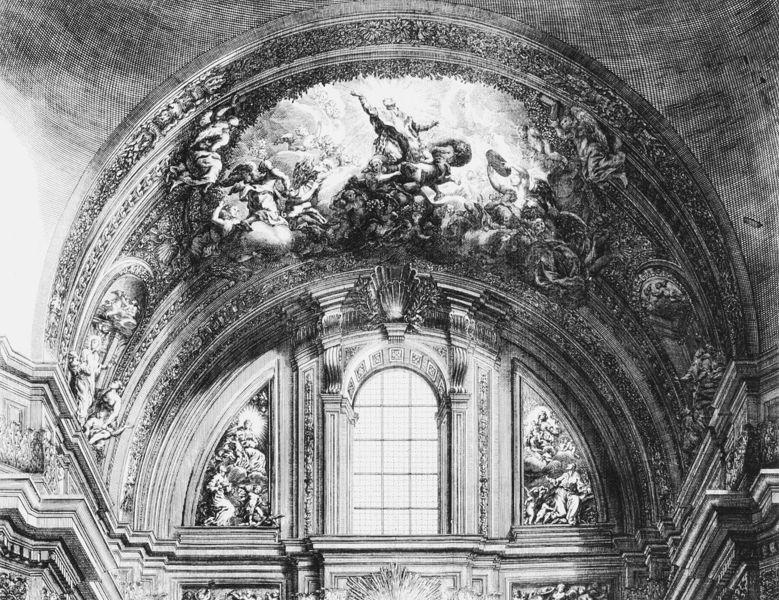
Titel: Ignatius-Altar (hl. Ignatius von Loyola)
Künstler: Andrea Pozzo
Standort: Rom, Il Gesù (EU - I - Latium)
Schlagwörter: gemälde, himmel, kampf, wolken, fenster, paris, szene, zeichnung, gebäude, malerei, ornament, barock, kirche, decke, rokoko, engel, statue, bogen, pilaster, figuren, rundbogen, kuppel, detail, ornamente, wandmalerei, stuck, bögen, nische, gewölbe, glaube, kloster, religion, palast, balustrade, dom, strahlen, kohle, druck, schwarzweiss, radierung, stich, entwurf, rom, schnitzerei, fries, sims, gesims, christus, jesus, apsis, fresken, romanik, erscheinung, heilige, muschel, deckengemälde, fresko, drinnen, erleuchtung, kupferstich, gezeichnet, christi, himmelfahrt, tympanon, versailles, zeichung, deckenmalerei, gesimse, bogenfenster, fires, enster, rocaille, deckenfresko, asam, roncaille, paria, onside